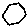
Label: hexagon